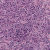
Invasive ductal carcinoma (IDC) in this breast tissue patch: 1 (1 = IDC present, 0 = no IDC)